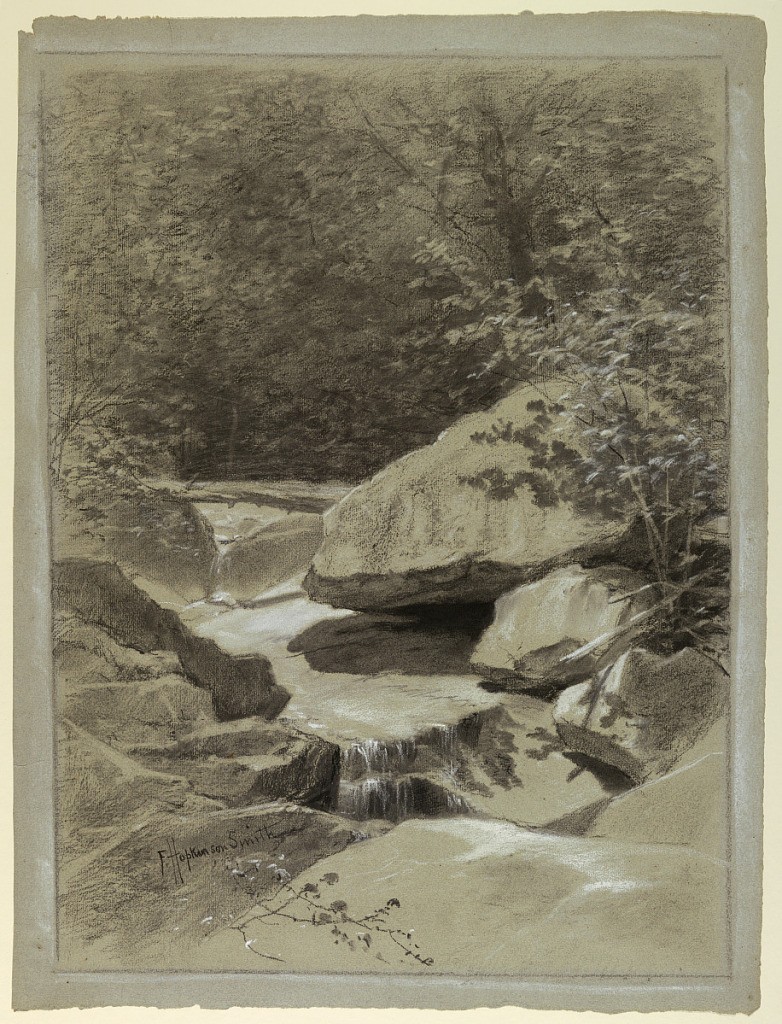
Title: A Mountain Stream
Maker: Francis Hopkinson Smith, American, 1838–1915
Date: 1875–80
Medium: Charcoal, black and white chalk on gray paper.
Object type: Drawing
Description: Vertical vie of stream running over a rock ledge toward the foreground with boulders at right, and birch and hard wood trees beyond.